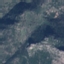
Land use / land cover class: HerbaceousVegetation